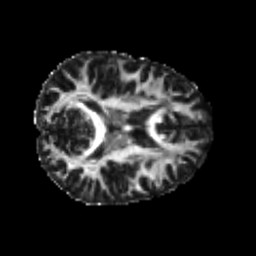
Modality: FA
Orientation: axial
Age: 20
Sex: male
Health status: healthy
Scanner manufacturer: philips
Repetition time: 7.391 s
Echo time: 0.08599 s